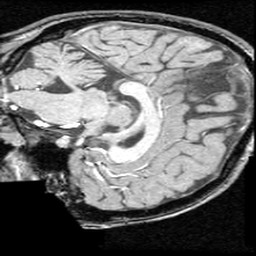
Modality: T1w
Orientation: sagittal
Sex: female
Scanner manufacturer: ge
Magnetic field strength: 1.5 T
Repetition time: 21 s
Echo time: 0.008 s